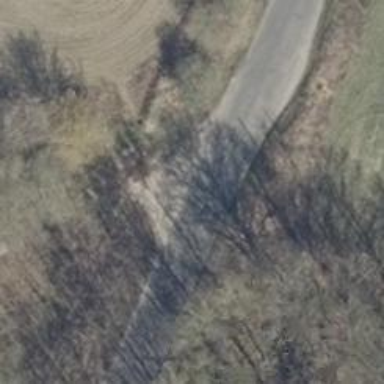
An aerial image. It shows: Unclassified road with asphalt surface.